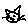
Label: cat